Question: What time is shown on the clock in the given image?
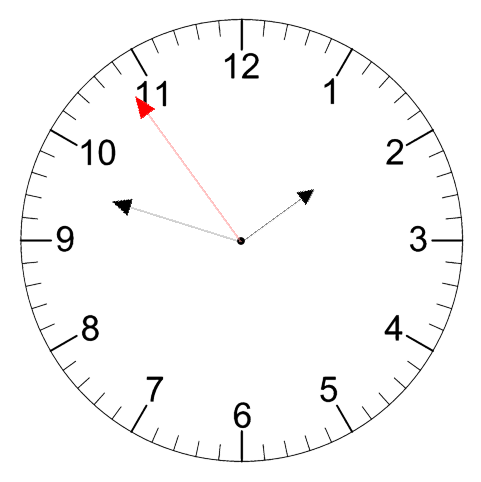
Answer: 01:47:54